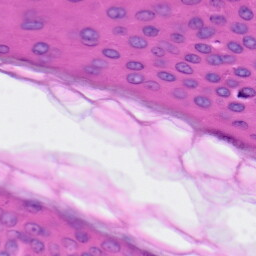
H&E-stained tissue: Skin